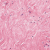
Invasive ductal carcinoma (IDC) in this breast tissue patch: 0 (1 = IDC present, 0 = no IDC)